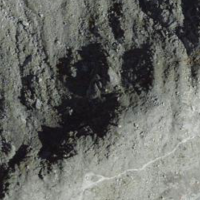
EUNIS habitat code: 48
Species observed at this site:
Geum reptans